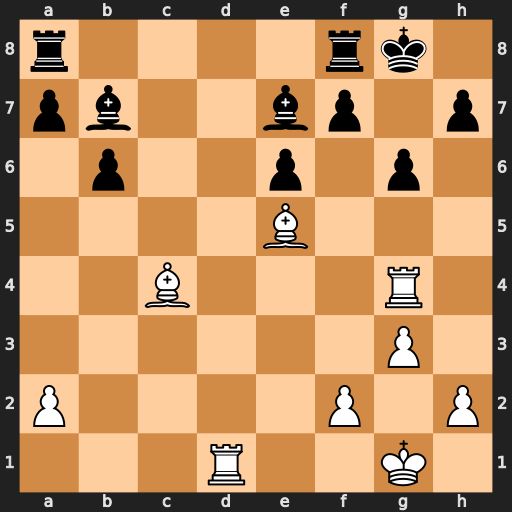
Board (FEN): r4rk1/pb2bp1p/1p2p1p1/4B3/2B3R1/6P1/P4P1P/3R2K1
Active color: w
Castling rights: -
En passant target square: -
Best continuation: Rd7 Bf3 Rf4